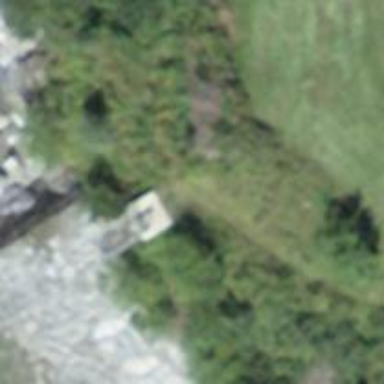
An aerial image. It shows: Path on metal bridge.